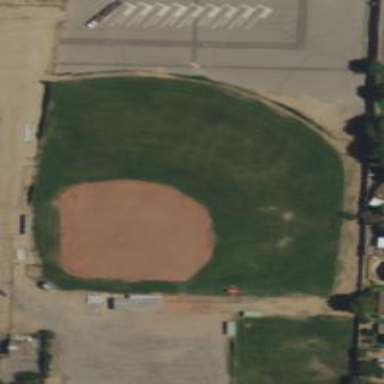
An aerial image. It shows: Baseball pitch for leisure land.